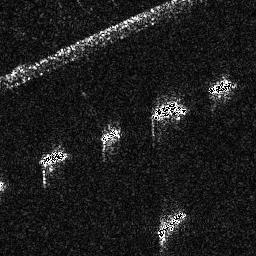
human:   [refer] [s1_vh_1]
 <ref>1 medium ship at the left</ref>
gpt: <box>[[14, 57, 25, 64, 0]]</box>